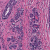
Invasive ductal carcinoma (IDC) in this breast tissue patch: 0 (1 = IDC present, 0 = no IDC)